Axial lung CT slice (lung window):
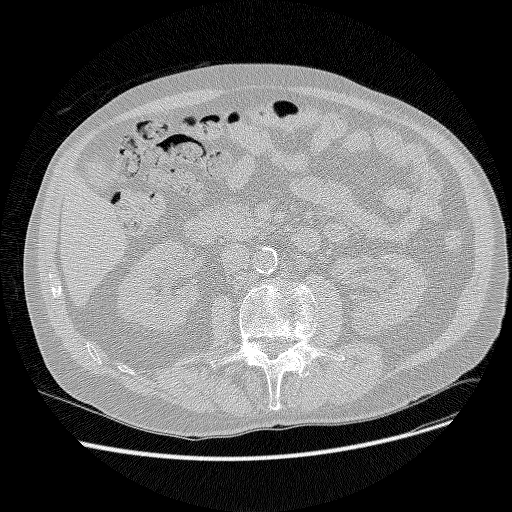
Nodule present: no